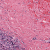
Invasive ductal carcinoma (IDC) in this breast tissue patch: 0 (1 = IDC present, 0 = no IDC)